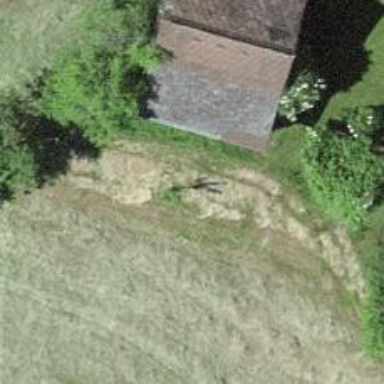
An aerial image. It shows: Rural barn.